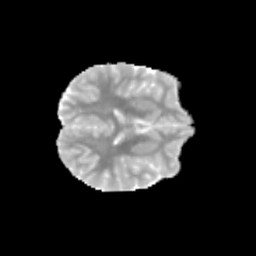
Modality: MD
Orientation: axial
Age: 11
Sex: male
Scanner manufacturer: siemens
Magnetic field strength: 3 T
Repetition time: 3.8 s
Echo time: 0.07 s